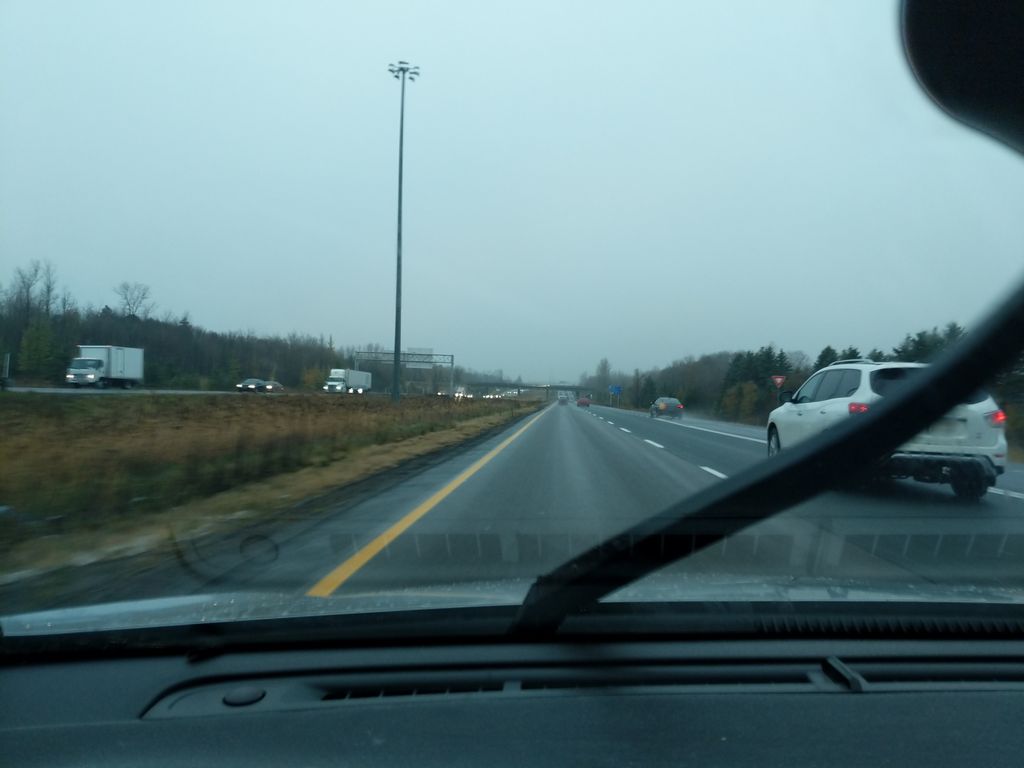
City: quebec_city